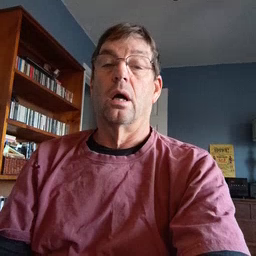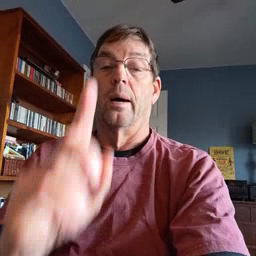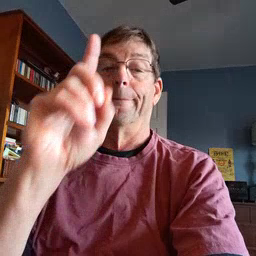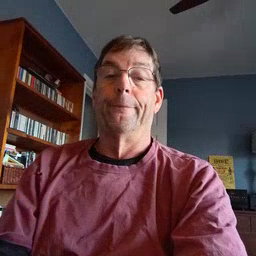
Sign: up